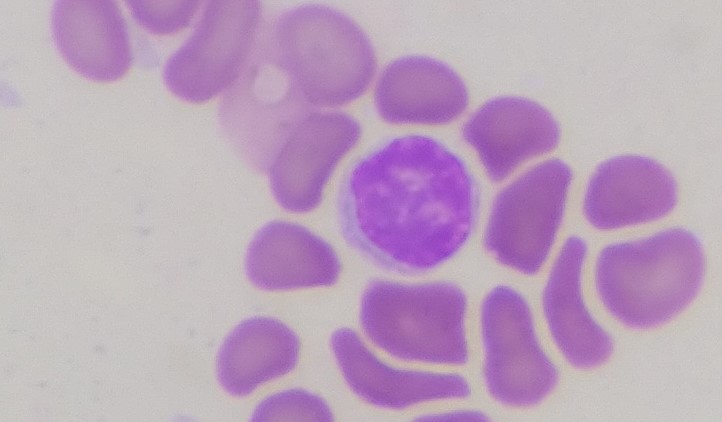
White blood cell type: Lymphocyte